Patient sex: M
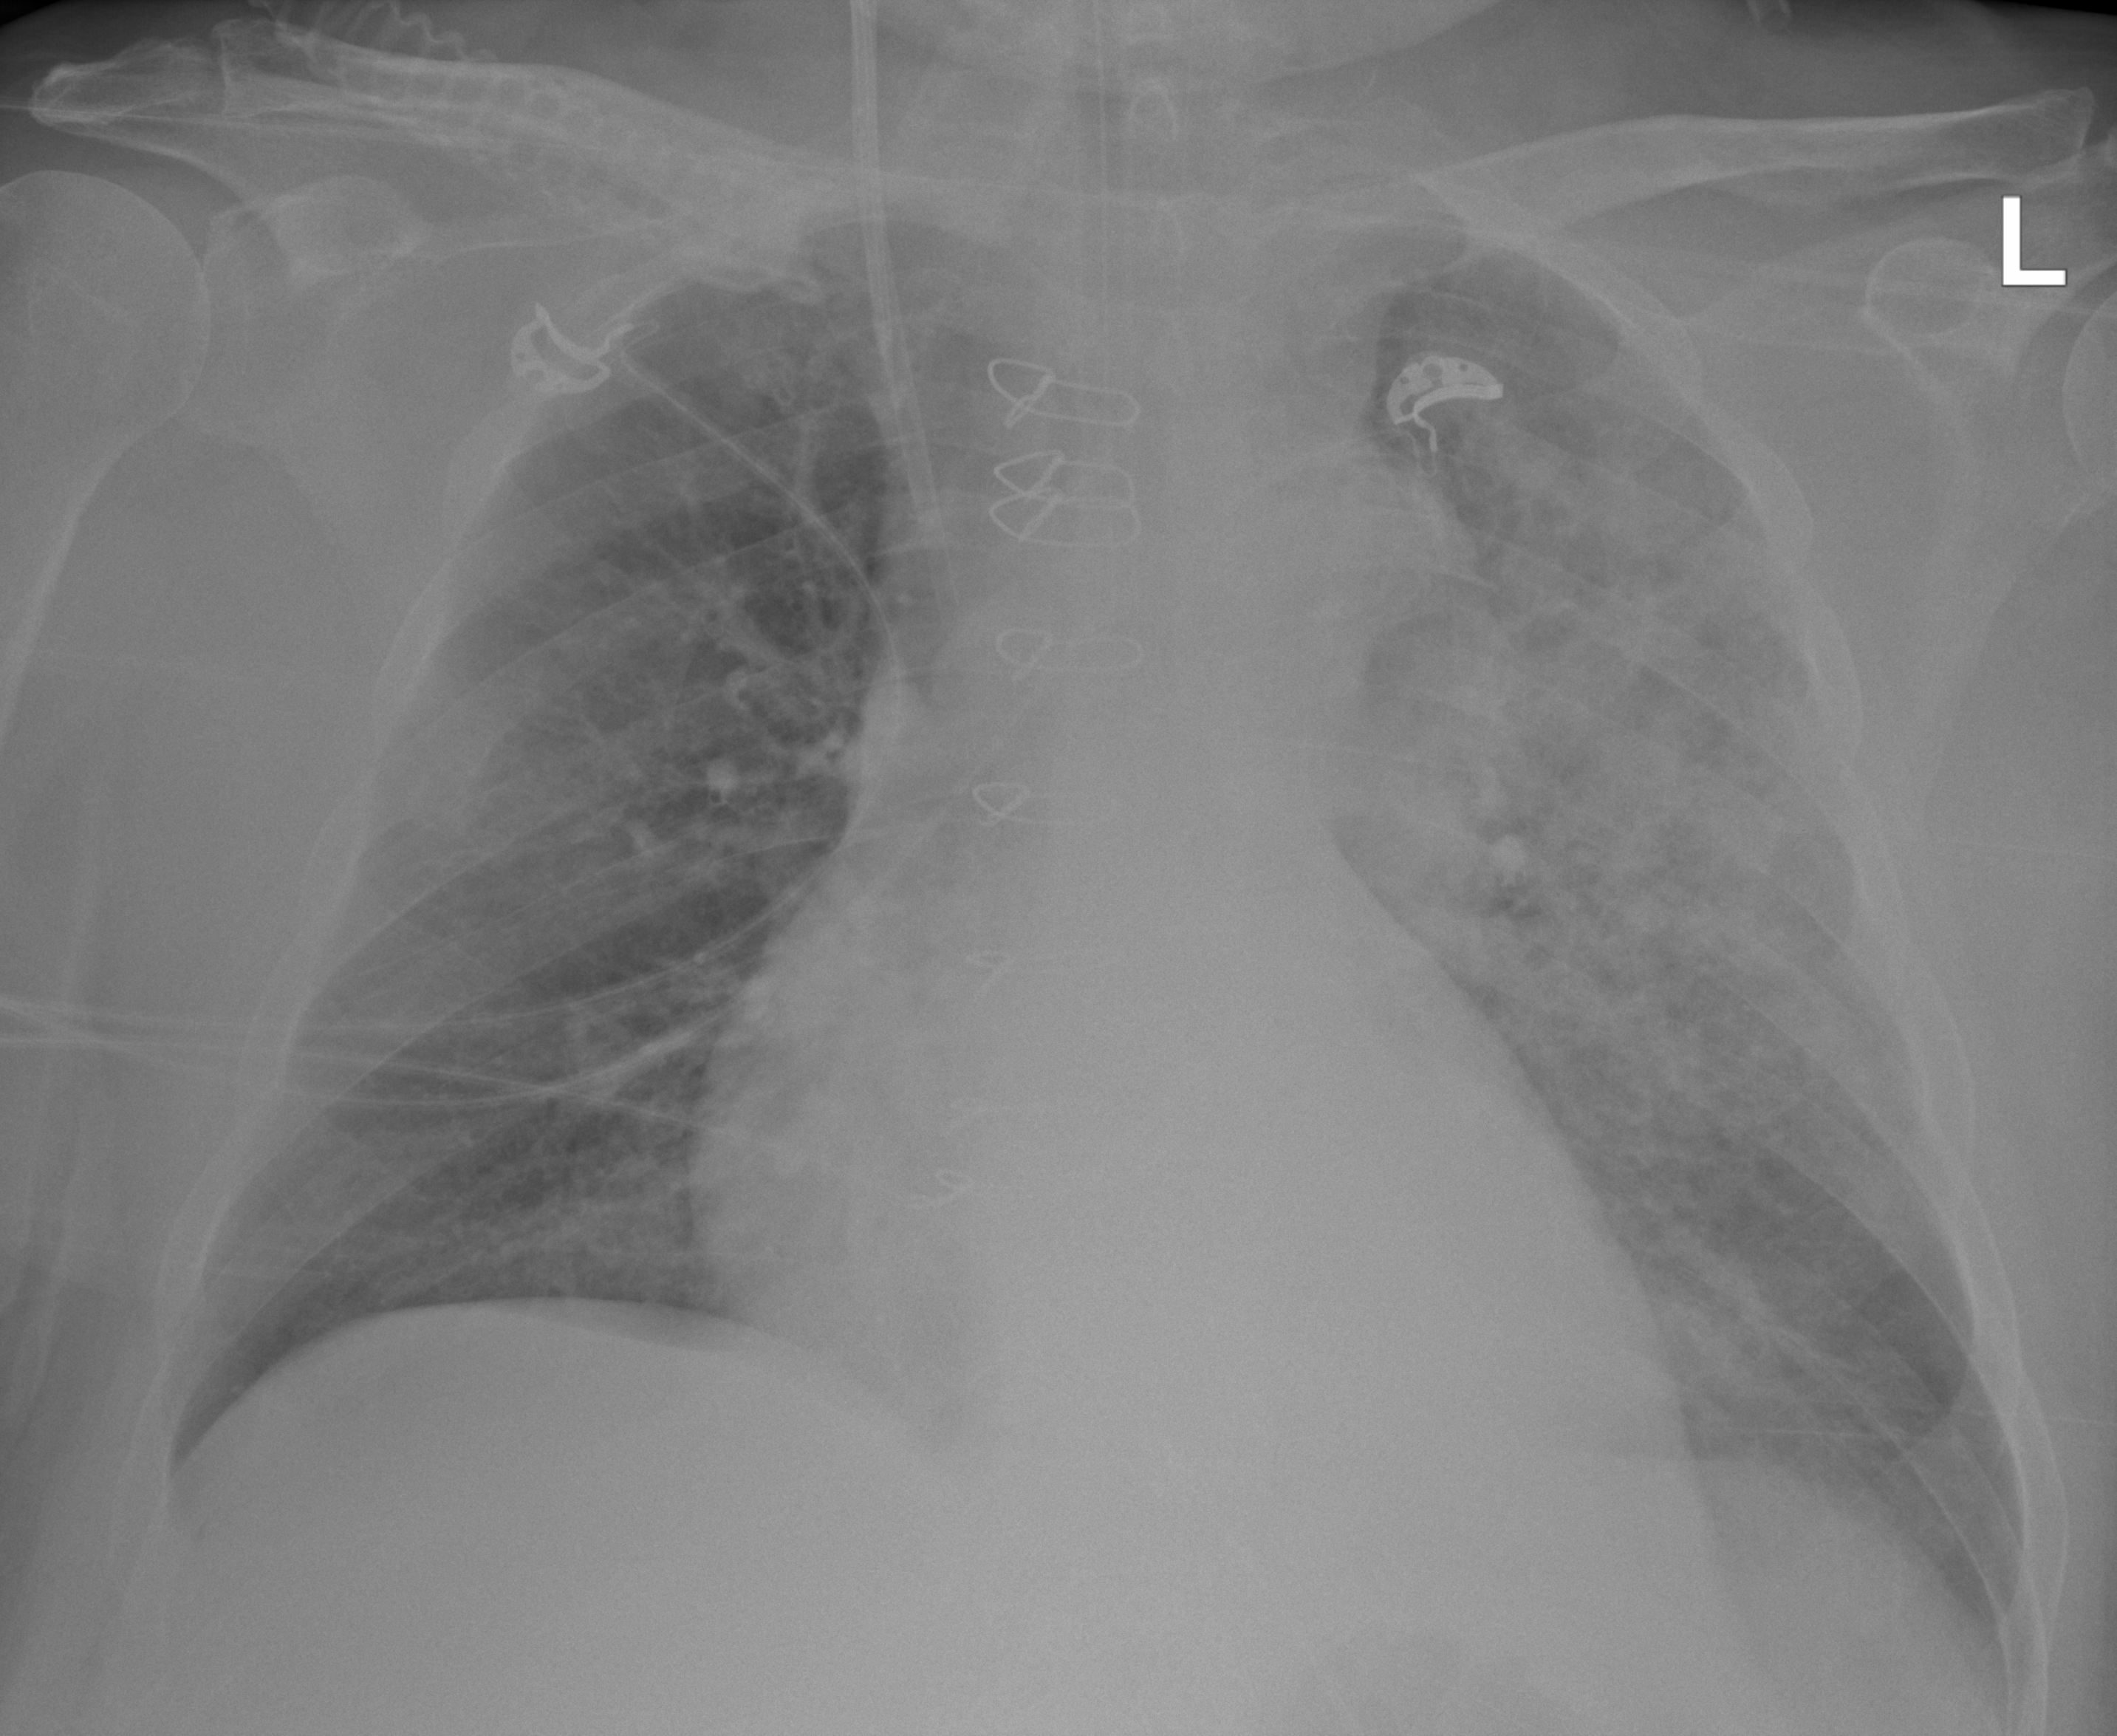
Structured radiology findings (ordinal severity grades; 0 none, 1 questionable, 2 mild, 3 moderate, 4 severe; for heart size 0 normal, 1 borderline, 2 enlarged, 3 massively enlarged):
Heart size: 2
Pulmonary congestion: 2
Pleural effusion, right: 0
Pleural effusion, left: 0
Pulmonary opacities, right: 1
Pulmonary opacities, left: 3
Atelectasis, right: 0
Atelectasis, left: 2